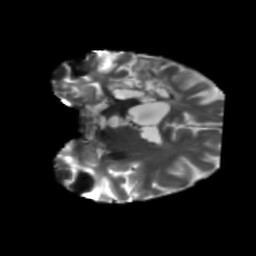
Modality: T2w
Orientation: coronal
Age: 60
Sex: male
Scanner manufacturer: siemens
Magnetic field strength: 3 T
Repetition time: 5.25 s
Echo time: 0.08 s